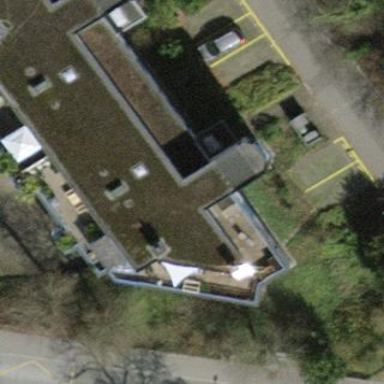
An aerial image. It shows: Flat-roofed building.